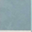
Piece: xx